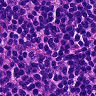
Metastatic tissue present: no